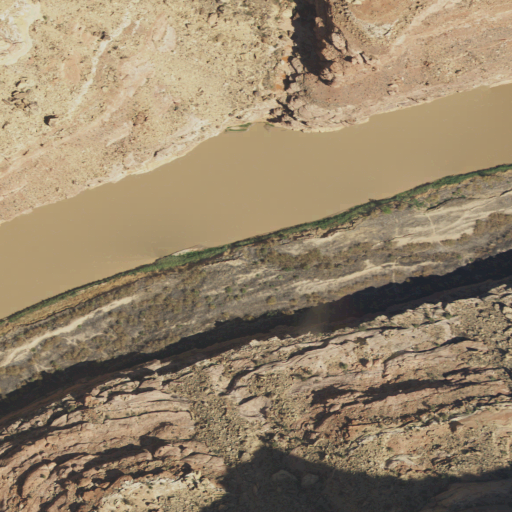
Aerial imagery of valley in Utah named Freddies Cistern containing shrub, woody wetlands, open water, barren land, and herbaceous wetlands